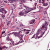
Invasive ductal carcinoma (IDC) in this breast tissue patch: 1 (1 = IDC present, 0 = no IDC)